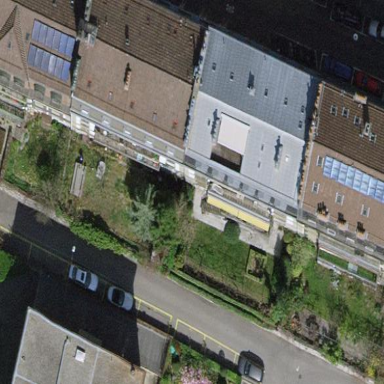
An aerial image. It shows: Building with flat grass-covered roof.